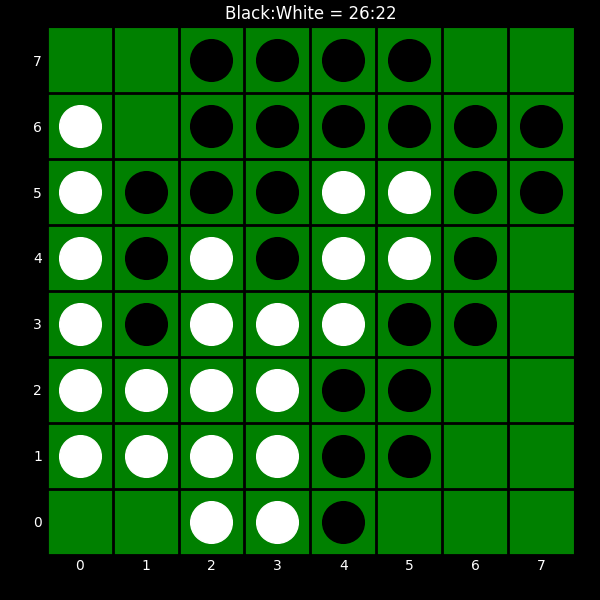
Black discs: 26
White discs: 22